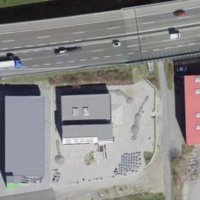
EUNIS habitat code: 57
Species observed at this site:
Mergus merganser